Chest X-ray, PA view. Patient: 64 years old, sex M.
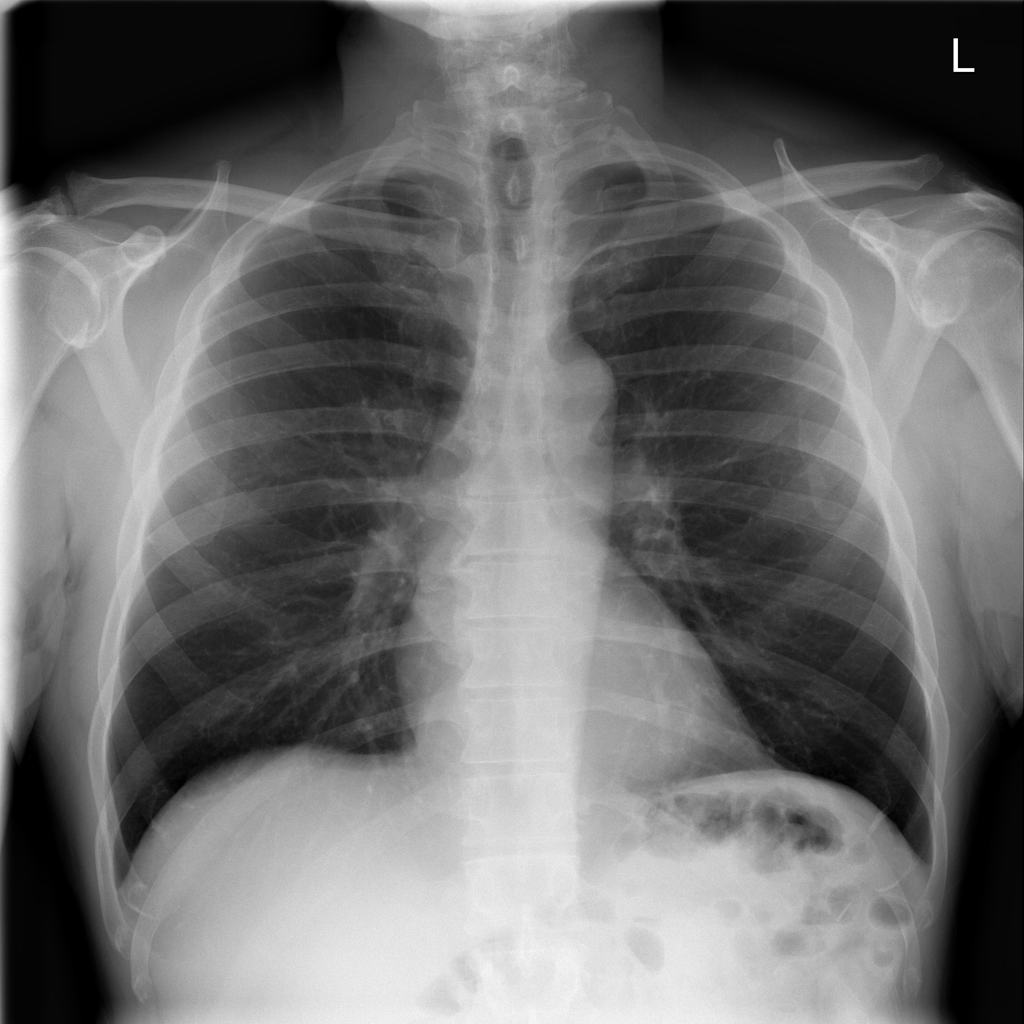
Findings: Fibrosis